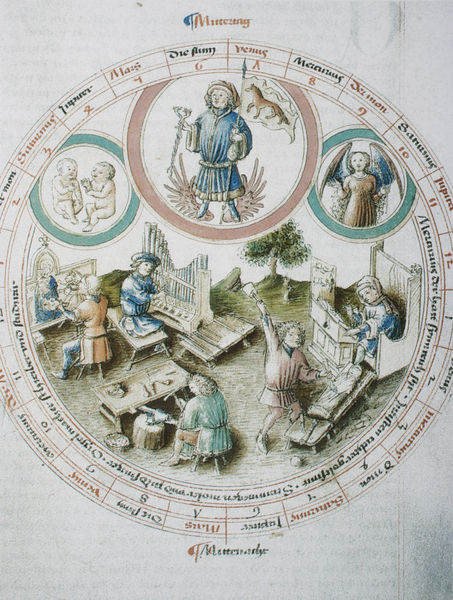
Titel: Kalendarisches Hausbuch des Konrad Rösner, Merkur und seine Kinder
Standort: Kassel
Institution: Landesbibliothek
Schlagwörter: baum, blau, flügel, gemälde, laub, mann, weiß, aquarell, grün, menschen, braun, grau, hell, holz, männer, skizze, tisch, türkis, zeichnung, gras, rot, tier, tiere, wiese, malerei, rahmen, bild, instrument, hügel, busch, blatt, musik, musiker, rosa, arbeit, kinder, kreis, pferd, rund, engel, schrift, papier, schreibtisch, cello, fahne, arbeiten, baby, figuren, rad, blue, church, men, people, red, throne, women, bench, figures, green, painting, sitting, table, woman, zahlen, maler, uhr, pink, sewing, brown, bildhauerei, laviert, lamm, schaf, kloster, babys, brett, seite, illustration, schwert, kreise, koloriert, arzt, dämon, künste, trommel, schema, buchseite, pergament, kirchenbank, orgel, fuchs, handwerk, handwerker, wood, jäger, ziffer, schreiben, angel, angels, life, man, tree, mittelalter, building, german, venus, child, heilige, grass, zeit, schreiber, jupiter, drawing, lernen, harfe, schreibstube, sternzeichen, color, mars, dog, kunsthandwerk, miniatur, saint, monat, writing, sculpture, wings, schnitzer, beschreibung, leopard, children, flag, cherub, webstuhl, wissenschaft, bildhauer, human, music, sound, latein, berechnung, coloriert, messung, art, artist, painter, musician, moon, medieval, religion, kalender, signs, schmied, animal, circle, circles, horse, freske, werkbank, book, doctor, buchmalerei, zwilling, amboss, outdoors, play, zwillinge, astrologie, colour, paint, tierkreis, tierkreiszeichen, kalenderblatt, work, working, kids, playing, guard, globe, miniature, horoskop, carving, organ, worker, kreiszeichen, berufe, monate, page, round, schlegel, wissenschaften, hammer, sculptor, fox, planeten, frühzeit, wappen, text, sledge, stars, workers, compass, tool, tools, chart, middle ages, words, babies, time, zodiakus, banner, sign, artes, altarbauer, astrology, blue3, calendar, date, kirchenbauer, mondkalender, orgelbau, orgelspieler, orgerlbauer, wekrstatt, year, orgelbauer, monatsblatt, weltchronik, labor, emblem, artists, harvest, log, labour, pipe, monatsbilder, piano, muttertag, schedel, schwibe, arts, zodiac, liberal arts, smith, butcher, tunic, workshop, anvil, planets, infants, craftsman, gemini, crafts, craft, circular, copy, pipes, sculpting, sagitarius, celestial, greem, january, musical, seasons, drwing, klavier, planet, making, fleiss, orchester, calender, builder, childre, medicine, laborers, carpenter, organist, tradesman, munk, twins, month, days, months, turqoise, horoscope, activity, activities, occupations, muteung, professions, craftsmen, claendar, munks, woodworker, muttezug, pie chart, tasks, calendre, craftmen, compasd, sceans, religoin, workin